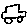
Label: car